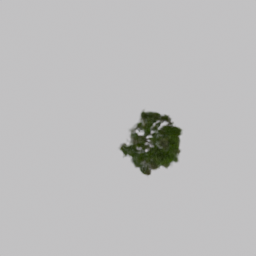
Label: nature